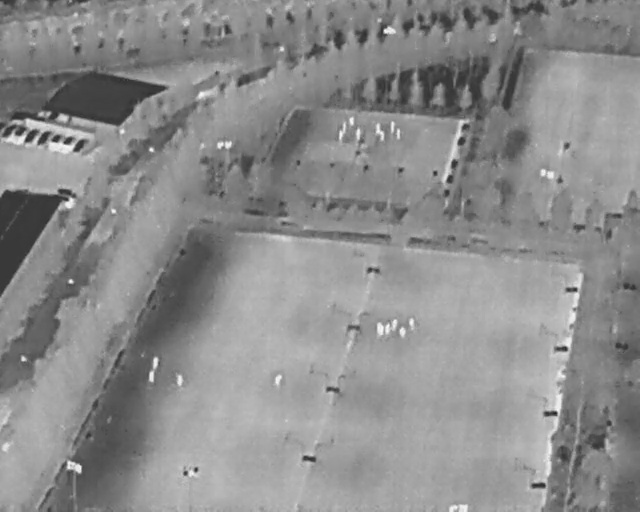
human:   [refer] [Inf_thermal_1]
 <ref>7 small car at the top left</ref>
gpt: <box>[[0, 24, 2, 26, 32], [11, 27, 13, 28, 32], [9, 26, 11, 28, 34], [8, 26, 10, 27, 33], [5, 25, 8, 27, 32], [3, 25, 6, 27, 30], [2, 24, 4, 26, 34]]</box>

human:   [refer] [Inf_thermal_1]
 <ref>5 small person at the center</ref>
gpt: <box>[[63, 62, 65, 63, 2], [62, 64, 63, 65, 2], [60, 62, 62, 64, 2], [59, 63, 61, 64, 2], [58, 63, 60, 65, 2]]</box>

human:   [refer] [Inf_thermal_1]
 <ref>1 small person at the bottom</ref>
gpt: <box>[[42, 73, 44, 75, 2]]</box>

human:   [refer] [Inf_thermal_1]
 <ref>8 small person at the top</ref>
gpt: <box>[[52, 25, 53, 26, 2], [52, 24, 54, 25, 2], [54, 22, 55, 23, 2], [54, 25, 56, 26, 2], [58, 24, 60, 25, 2], [58, 25, 60, 27, 2], [60, 24, 62, 25, 2], [61, 25, 63, 26, 2]]</box>

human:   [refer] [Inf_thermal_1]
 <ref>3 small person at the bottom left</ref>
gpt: <box>[[23, 70, 25, 71, 2], [22, 72, 24, 74, 2], [26, 73, 29, 75, 2]]</box>